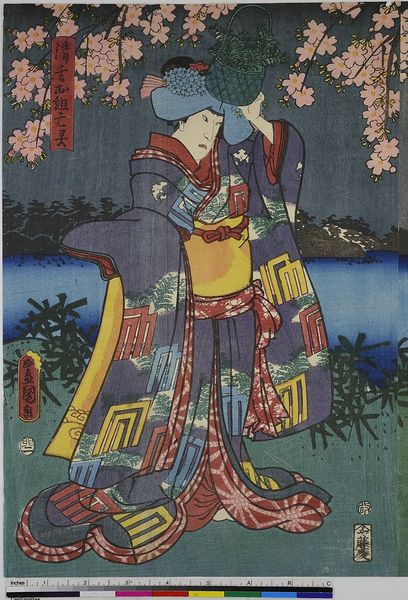
Titel: Schauspieler als Yuruki sokujo Sakura Hime, Sencho nyobo Okome und Seigen Ogumi Borei
Künstler: Utagawa Kunisada
Standort: Hamburg
Institution: Museum für Kunst und Gewerbe Hamburg
Schlagwörter: baum, berg, blau, blätter, laub, mann, meer, umhang, wasser, bäume, fluss, grün, see, ufer, bunt, blüte, blüten, gras, gürtel, muster, tragen, hügel, strauch, pflanzen, theater, rosa, holzschnitt, japan, berge, grafik, graphik, korb, blühen, zweig, asien, druck, druckgraphik, druckgrafik, china, zeit, schauspieler, kirschbaum, farbholzschnitt, kirsch, schauspielerin, kimono, kirschblüte, graphiik, kabuki, edo, reproduktionen, 1900, druckerzeugnisse, druckgraphiik, sträucher, theateraufführung, soga, hanabutai, banjaku, kiono